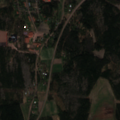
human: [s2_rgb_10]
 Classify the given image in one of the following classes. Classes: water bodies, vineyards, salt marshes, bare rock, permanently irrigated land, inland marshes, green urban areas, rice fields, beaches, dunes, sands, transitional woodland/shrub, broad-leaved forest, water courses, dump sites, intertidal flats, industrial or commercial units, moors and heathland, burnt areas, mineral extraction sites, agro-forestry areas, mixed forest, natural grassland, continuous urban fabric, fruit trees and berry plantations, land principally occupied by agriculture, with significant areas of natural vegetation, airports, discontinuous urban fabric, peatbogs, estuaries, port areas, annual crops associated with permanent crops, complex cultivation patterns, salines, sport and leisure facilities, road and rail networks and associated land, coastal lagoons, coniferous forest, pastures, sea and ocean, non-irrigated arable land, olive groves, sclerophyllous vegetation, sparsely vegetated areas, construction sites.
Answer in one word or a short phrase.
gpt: discontinuous urban fabric, mixed forest, transitional woodland/shrub